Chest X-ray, PA view. Patient: 51 years old, sex F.
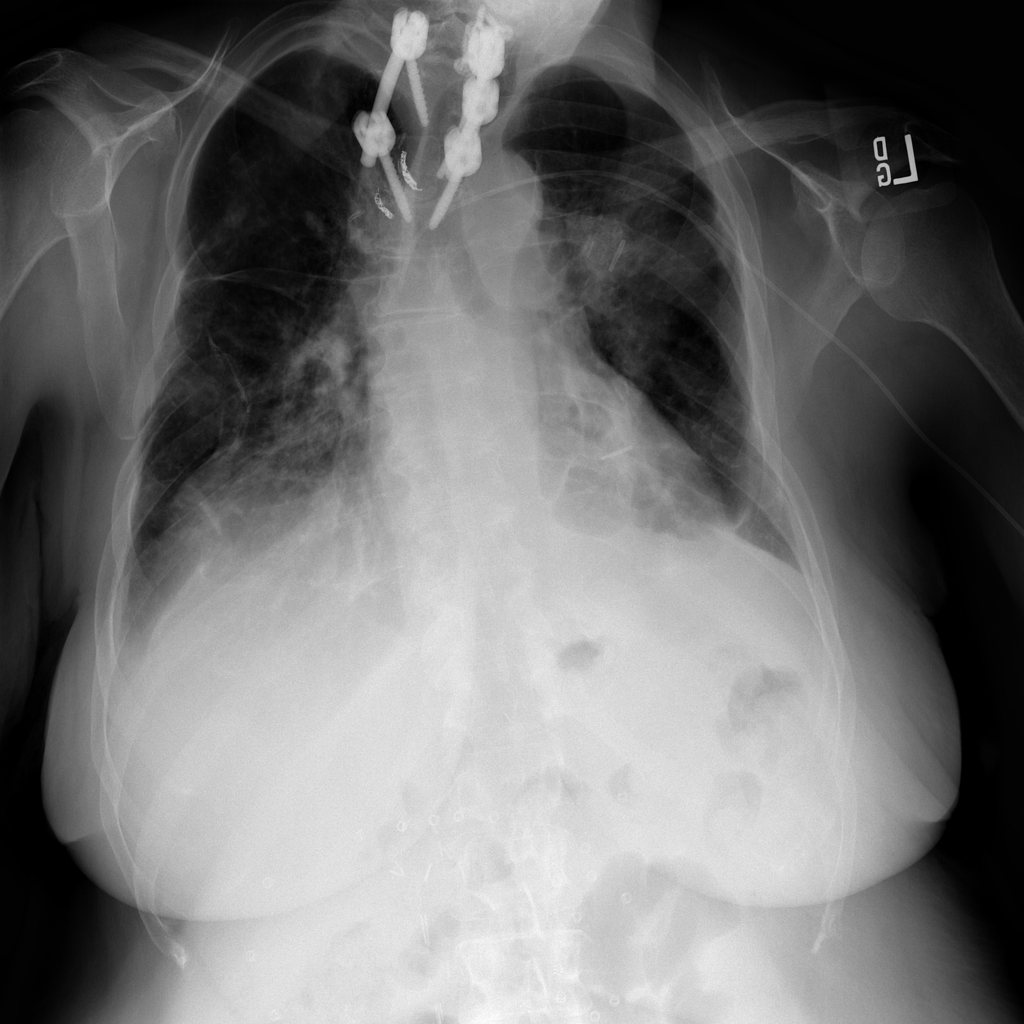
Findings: Infiltration